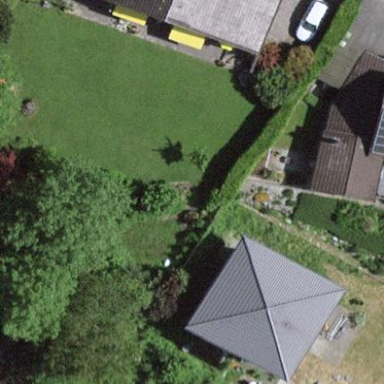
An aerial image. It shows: Detached building.